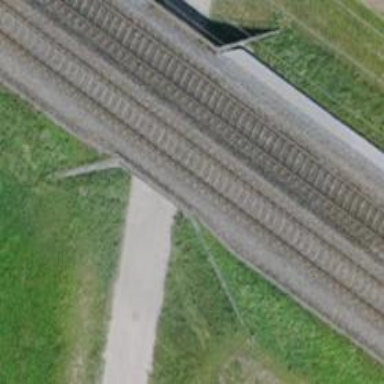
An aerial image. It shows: Bridge with electrified rail tracks and contact line.